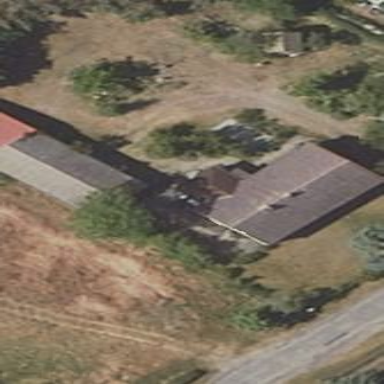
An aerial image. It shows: Simple house.